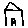
Label: house